Field crop: tomato
Growth stage: 2
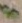
Species: solanum